Question: Need advice what is best practice for Many To Many relations where to save item total column?
For ex. I have Users and Inventory Table, they are connected by pivot table and in pivot table i also have column total of attached Inventory.
Is it correct way or can someone advice me which will be best way for it?
DB Structure

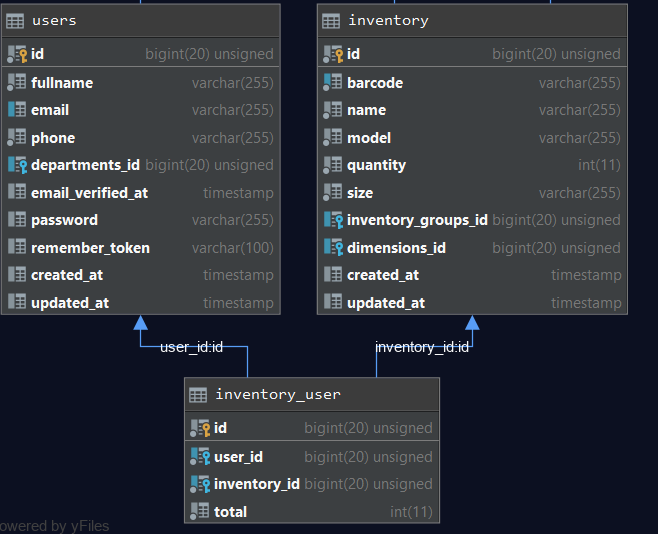
Answer: I may suggest :
1) Make the pair of foreign keys unique ('user_id', 'inventory_id') to prevent duplicates
2) Make a seperate model for you pivot table : 'App\InventoryUser'
3) Make use of 'updateOrCreate' Laravel Elequent function
According to <URL> Docs
> updateOrCreate will update an existing model or create a new model if none
exists
E.g
'''
$oldTotal = InventoryUser::where(['user_id' => 'x', 'inventory_id' => 'y'])->select('total') ?? 0;
$inventoryUser = InventoryUser::updateOrCreate(
['user_id' => 'x', 'inventory_id' => 'y'],
['total' => $oldTotal+1]
);
'''
Or even better
'''
$inventoryUser = InventoryUser::updateOrCreate(
['user_id' => 'x', 'inventory_id' => 'y']
)->increment('total'); // You must Set DEFAULT value to (0) for total column in your database
'''